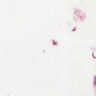
Metastatic tissue present: no